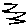
Label: zigzag